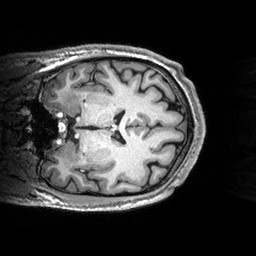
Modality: T1w
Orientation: coronal
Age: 25
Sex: male
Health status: healthy
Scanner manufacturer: siemens
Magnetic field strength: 3 T
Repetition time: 2.53 s
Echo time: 0.00288 s